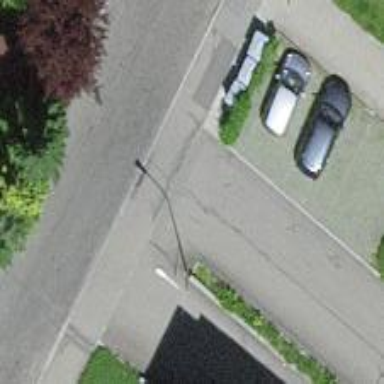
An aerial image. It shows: Uncontrolled road crossing.